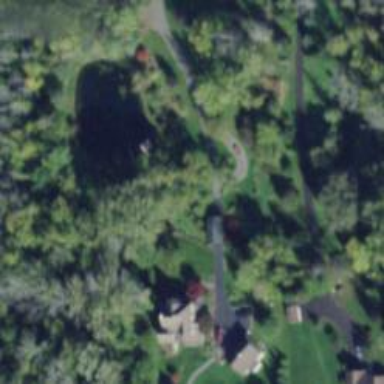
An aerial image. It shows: Covered driveway bridge.